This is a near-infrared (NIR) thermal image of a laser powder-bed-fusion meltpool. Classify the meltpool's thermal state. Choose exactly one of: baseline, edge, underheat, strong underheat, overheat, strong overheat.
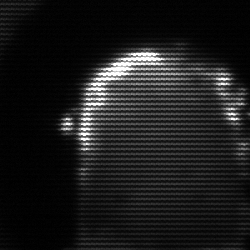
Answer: baseline